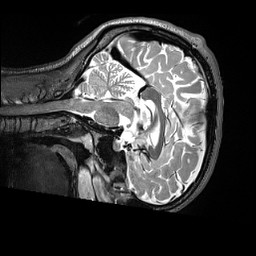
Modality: T2w
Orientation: sagittal
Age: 30
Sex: female
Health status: healthy
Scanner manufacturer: siemens
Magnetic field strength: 3 T
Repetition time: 3.2 s
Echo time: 0.563 s